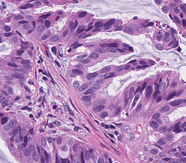
Tumor epithelial tissue: yes
Tumor-associated stroma tissue: yes
Normal tissue: no